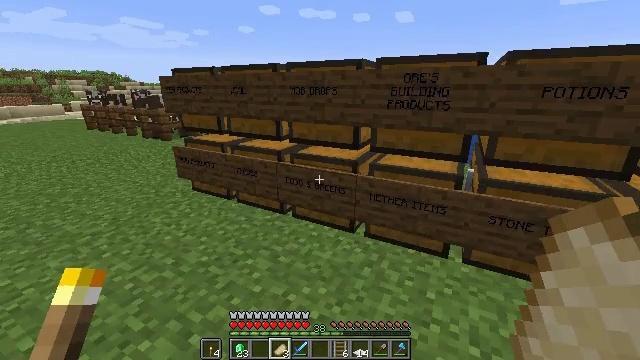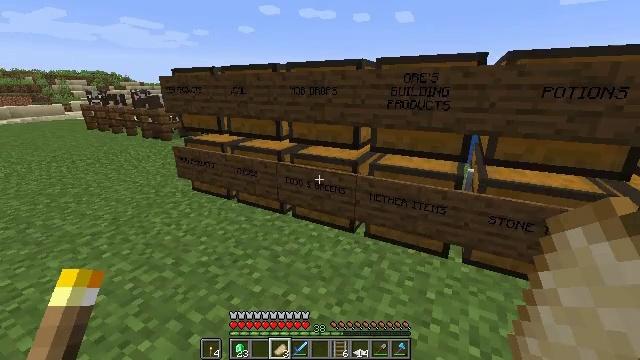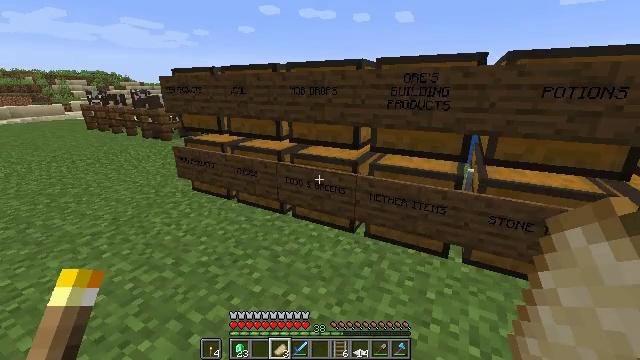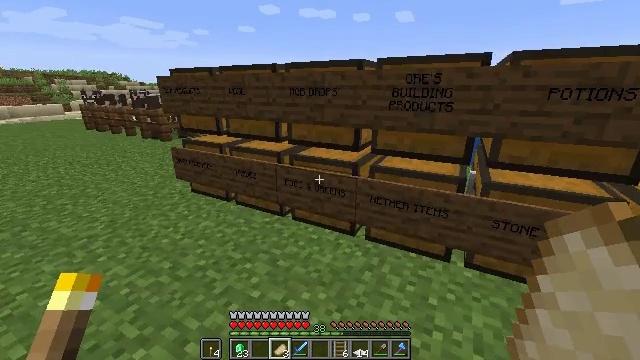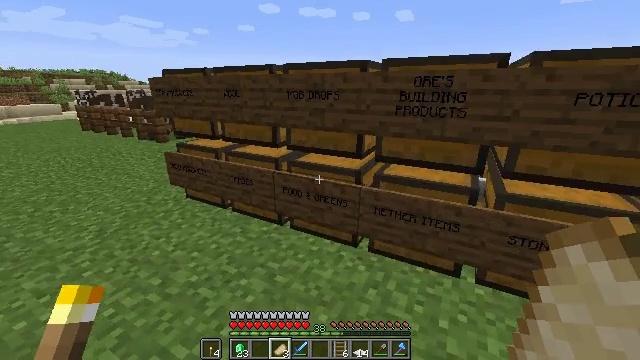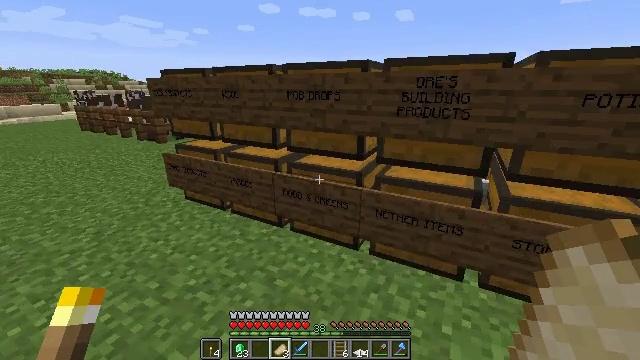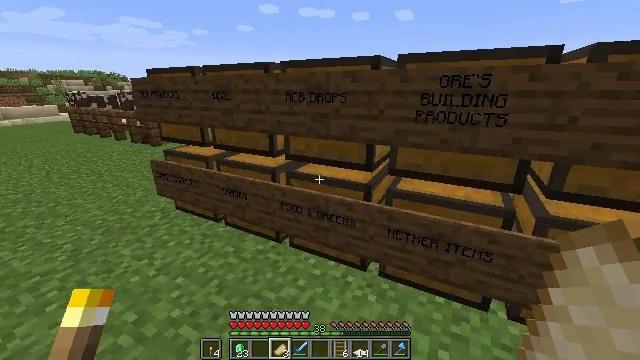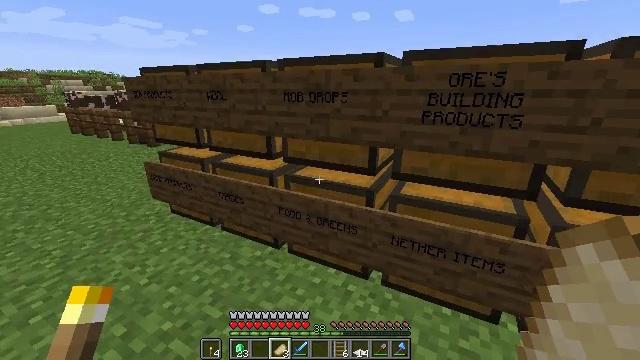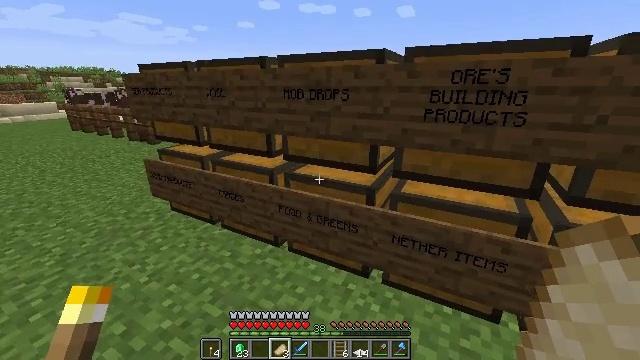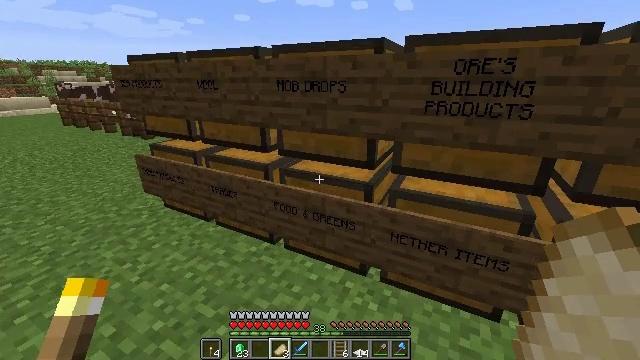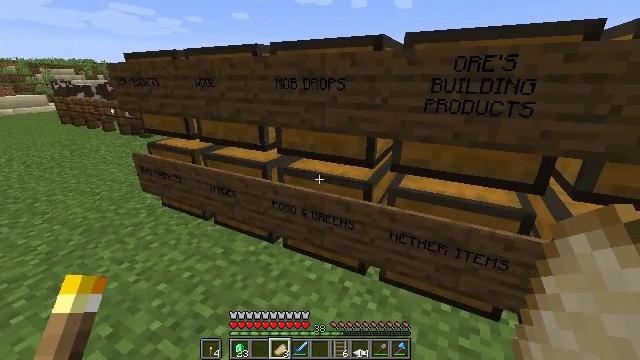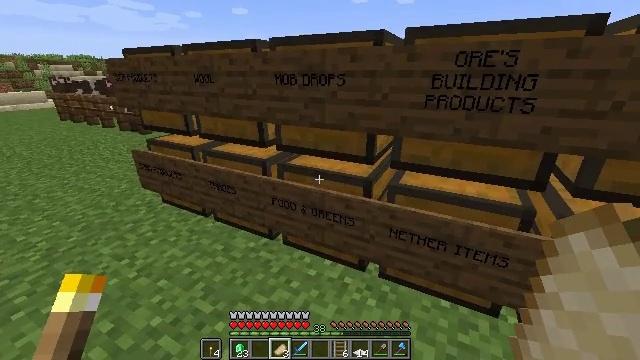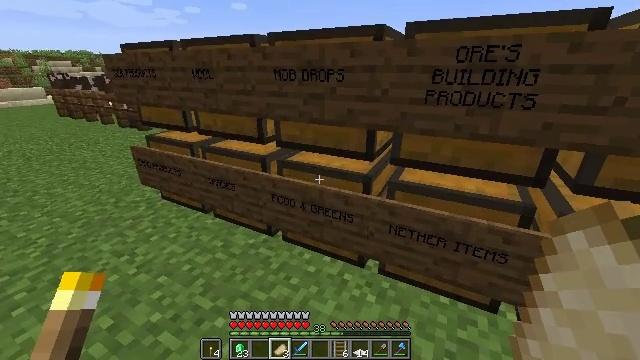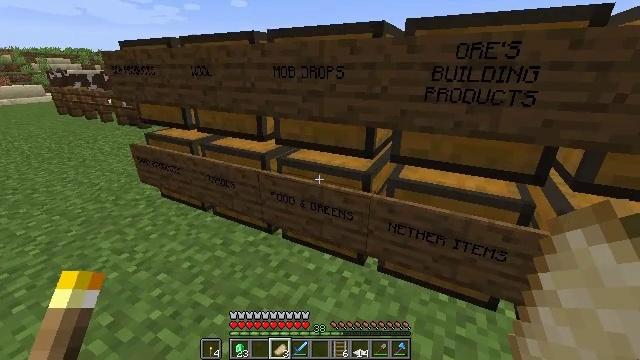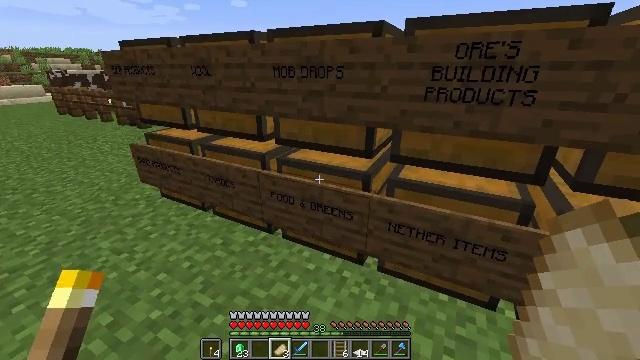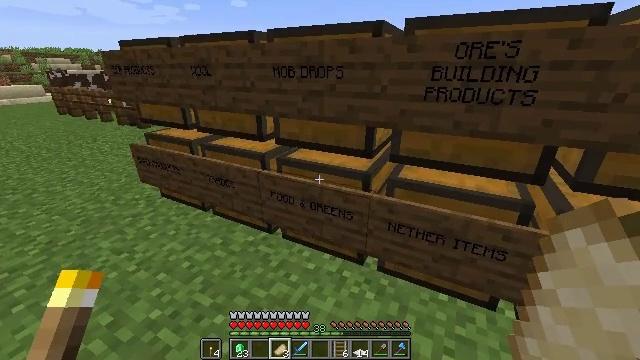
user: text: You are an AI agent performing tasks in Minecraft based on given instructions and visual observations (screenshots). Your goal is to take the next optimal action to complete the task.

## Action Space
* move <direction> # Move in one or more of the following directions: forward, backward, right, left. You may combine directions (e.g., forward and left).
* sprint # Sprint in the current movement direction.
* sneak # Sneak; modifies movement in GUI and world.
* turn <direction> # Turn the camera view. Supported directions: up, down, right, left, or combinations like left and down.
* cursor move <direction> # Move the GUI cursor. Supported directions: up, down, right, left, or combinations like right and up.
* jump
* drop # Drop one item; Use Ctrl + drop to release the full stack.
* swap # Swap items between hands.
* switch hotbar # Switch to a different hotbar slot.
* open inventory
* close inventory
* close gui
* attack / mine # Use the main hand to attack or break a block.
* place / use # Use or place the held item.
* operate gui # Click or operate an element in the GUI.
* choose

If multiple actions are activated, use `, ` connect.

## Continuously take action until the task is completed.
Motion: motion action
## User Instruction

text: Gather the blast furnace into your inventory.
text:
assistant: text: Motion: no_op
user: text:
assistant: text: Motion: no_op
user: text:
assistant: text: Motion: move forward
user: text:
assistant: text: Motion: move forward
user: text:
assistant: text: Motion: move forward
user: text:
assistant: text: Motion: move forward
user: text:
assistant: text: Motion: no_op
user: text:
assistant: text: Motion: no_op
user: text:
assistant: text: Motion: turn down
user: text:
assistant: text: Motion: no_op
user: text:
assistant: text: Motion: no_op
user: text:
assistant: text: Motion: no_op
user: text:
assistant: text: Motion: no_op
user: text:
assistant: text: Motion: no_op
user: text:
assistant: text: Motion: no_op
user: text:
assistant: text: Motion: no_op
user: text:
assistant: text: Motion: no_op
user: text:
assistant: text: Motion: no_op
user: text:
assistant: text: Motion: use / place
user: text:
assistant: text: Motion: use / place
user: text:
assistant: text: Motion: use / place
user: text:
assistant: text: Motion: no_op
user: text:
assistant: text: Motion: no_op
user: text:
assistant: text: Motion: open gui
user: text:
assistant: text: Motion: no_op
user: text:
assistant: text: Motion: no_op
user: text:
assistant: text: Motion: no_op
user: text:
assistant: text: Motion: no_op
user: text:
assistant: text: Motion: no_op
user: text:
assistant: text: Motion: no_op